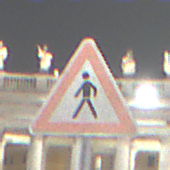
Verkehrszeichen: FussgaengerRechts
Umgebung: Outdoor, Urban
Tageszeit: Night
Wetter: PartlyCloudy
Licht: Artificial
Jahreszeit: NotSpecified
Kontrast: HighContrast